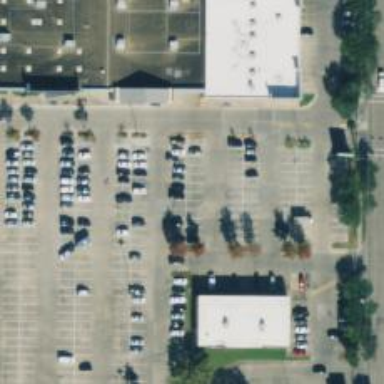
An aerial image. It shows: Parking space.